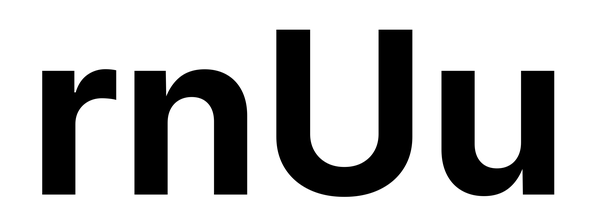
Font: Inter_Bold